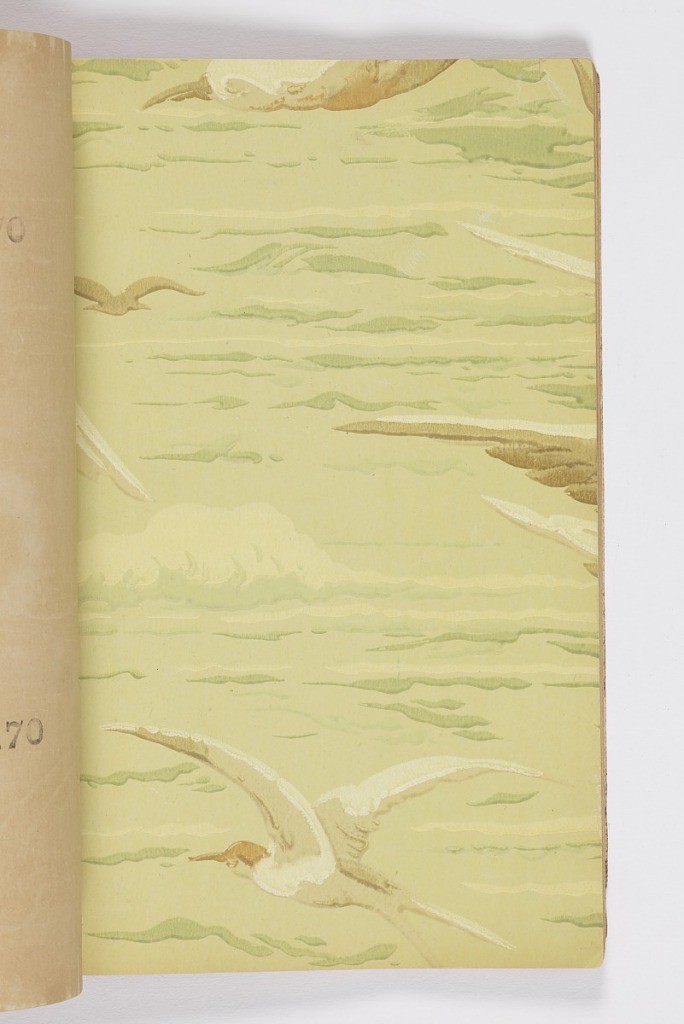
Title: B.A. Cook & Co.
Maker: Cook & Co., B.A.
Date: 1910
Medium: Machine-printed, varnished, oatmeal
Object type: Sample book
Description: Contains 115 samples of sidewall papers including moire, ingrain, oatmeal, floral stripe, sanitary, and ceiling papers. Large selection of varnished tile papers. Also, large selection of independent ceiling papers.